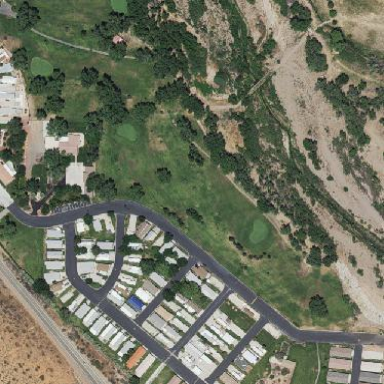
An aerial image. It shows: Residential area known as trailer park.